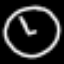
Label: clock